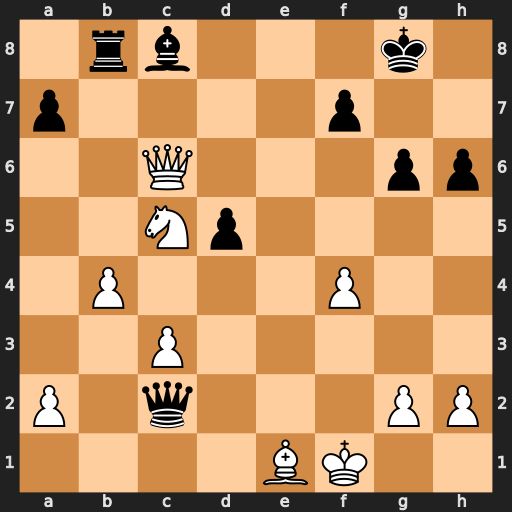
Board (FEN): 1rb3k1/p4p2/2Q3pp/2Np4/1P3P2/2P5/P1q3PP/4BK2
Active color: w
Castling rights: -
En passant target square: -
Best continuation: Qe8+ Kg7 Qe5+